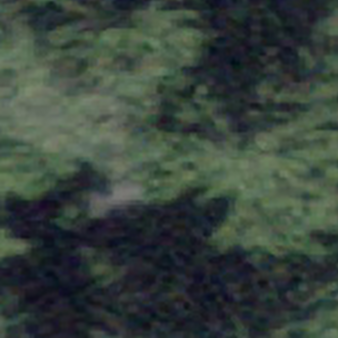
Label: other